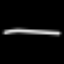
Label: line